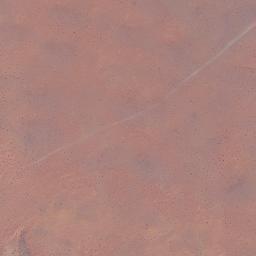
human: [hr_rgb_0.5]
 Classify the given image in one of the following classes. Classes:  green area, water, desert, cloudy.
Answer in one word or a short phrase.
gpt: desert